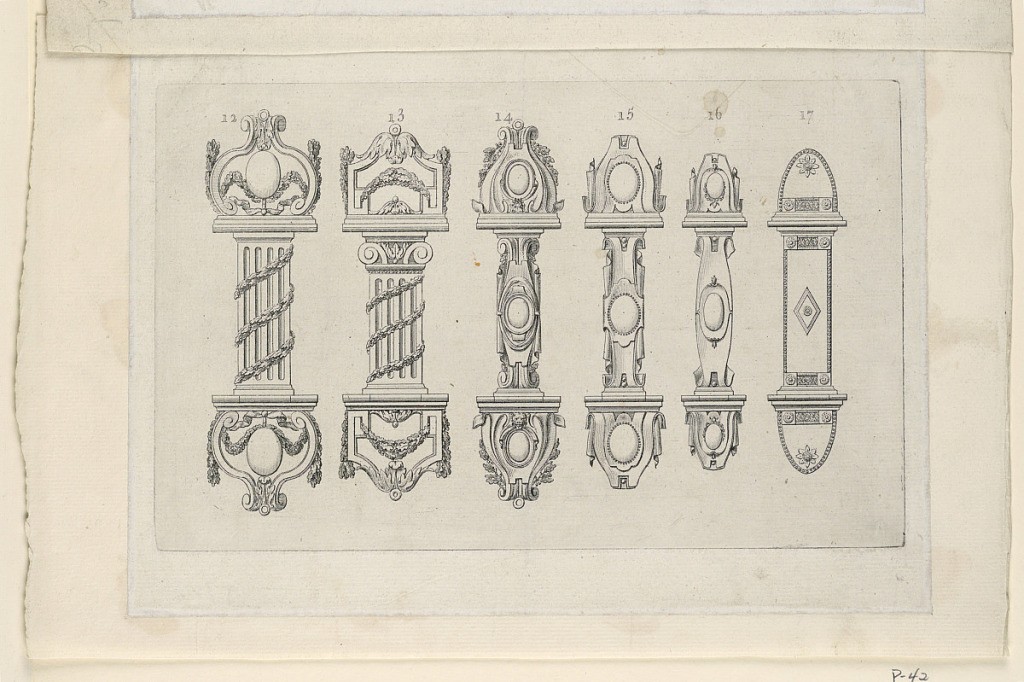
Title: Design for Six Metal Book Clasps
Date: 1780-1800
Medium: Engraving with etching on paper
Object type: Print
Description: The designs are numbered 12 to 17. The two first deisgns show fluted pilasters around which garlands are wound. The three next designs show scrollwork motifs.